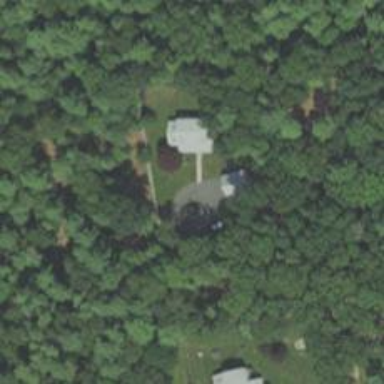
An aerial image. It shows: Driveway.